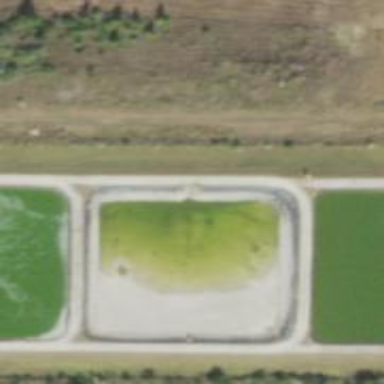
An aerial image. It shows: Image of wastewater.